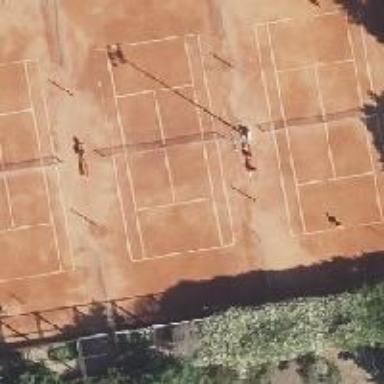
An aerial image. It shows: Clay tennis court on the leisure land pitch.